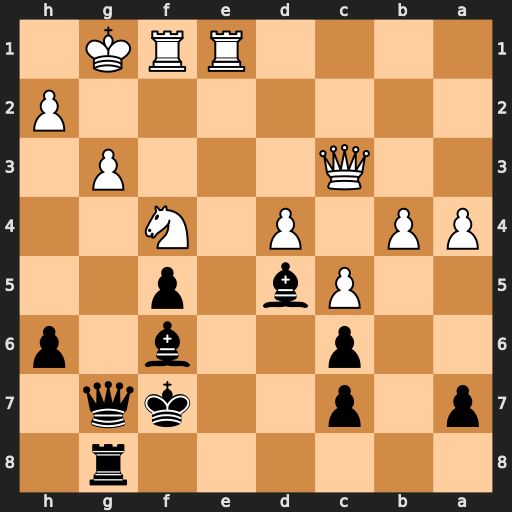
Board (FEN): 6r1/p1p2kq1/2p2b1p/2Pb1p2/PP1P1N2/2Q3P1/7P/4RRK1
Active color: b
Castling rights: -
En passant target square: -
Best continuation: Bxd4+ Qxd4 Qxd4+